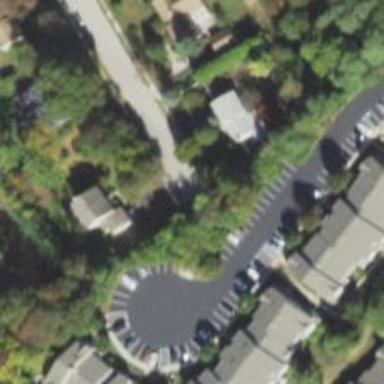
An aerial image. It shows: Unmarked crossing on footway.